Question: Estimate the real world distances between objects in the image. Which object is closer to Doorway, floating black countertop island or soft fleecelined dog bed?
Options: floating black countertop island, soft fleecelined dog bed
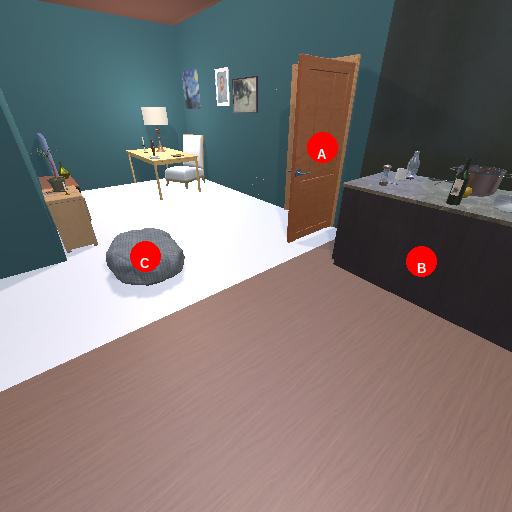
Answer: floating black countertop island